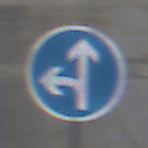
Verkehrszeichen: VorgeschriebeneFahrtrichtungGeradeausOderLinks
Umgebung: Outdoor, Urban
Tageszeit: Midday
Wetter: Overcast
Licht: Natural
Jahreszeit: NotSpecified
Kontrast: LowContrast